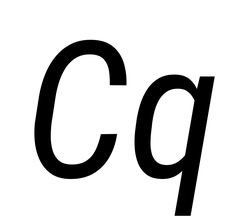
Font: Roboto-Italic_Condensed_Italic